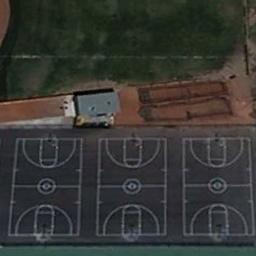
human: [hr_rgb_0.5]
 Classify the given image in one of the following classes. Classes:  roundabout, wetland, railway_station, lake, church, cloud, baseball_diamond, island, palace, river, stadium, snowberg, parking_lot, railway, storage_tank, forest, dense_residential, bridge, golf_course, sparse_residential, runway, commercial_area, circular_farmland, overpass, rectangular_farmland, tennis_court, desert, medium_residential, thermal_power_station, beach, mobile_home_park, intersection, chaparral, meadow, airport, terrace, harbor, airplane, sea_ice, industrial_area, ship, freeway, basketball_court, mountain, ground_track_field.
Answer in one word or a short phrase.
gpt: basketball_court